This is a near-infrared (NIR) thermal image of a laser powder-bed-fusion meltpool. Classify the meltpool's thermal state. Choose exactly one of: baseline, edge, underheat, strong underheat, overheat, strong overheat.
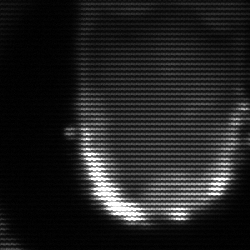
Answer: baseline